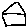
Label: house